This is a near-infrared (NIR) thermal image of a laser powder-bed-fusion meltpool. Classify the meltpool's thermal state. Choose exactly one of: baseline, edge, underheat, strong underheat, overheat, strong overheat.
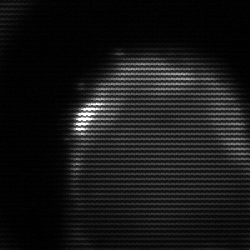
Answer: edge